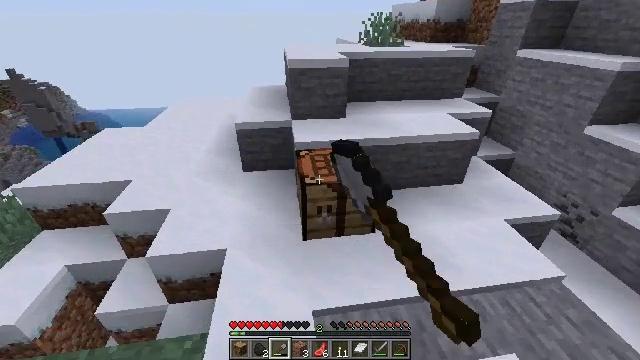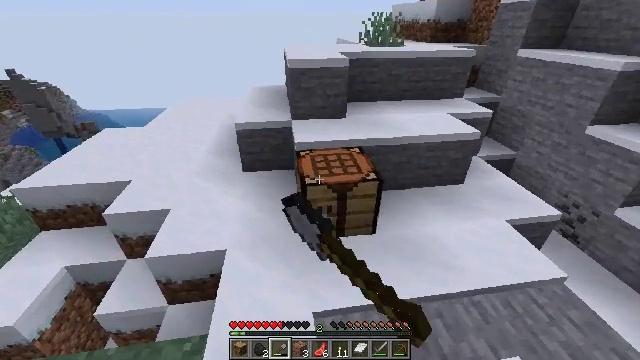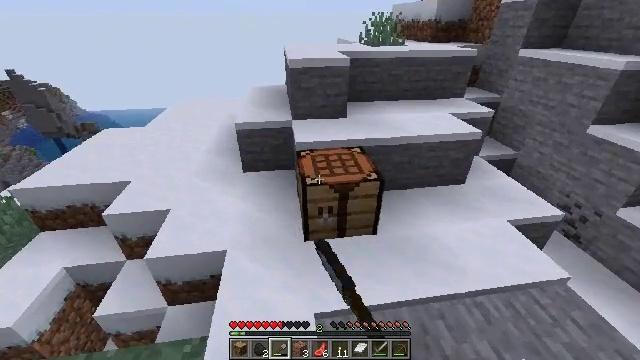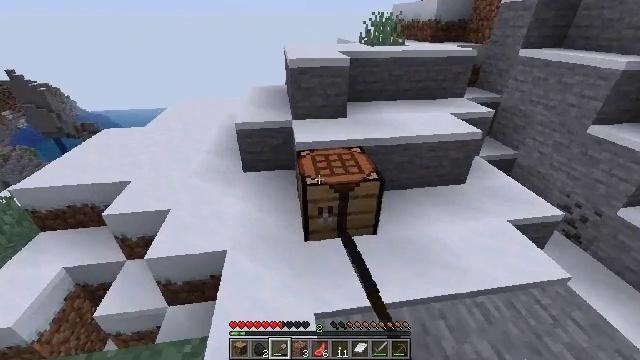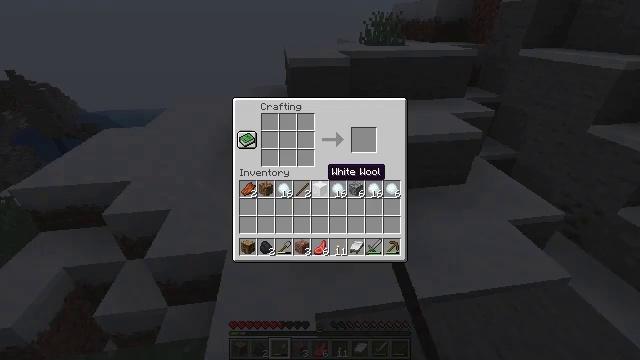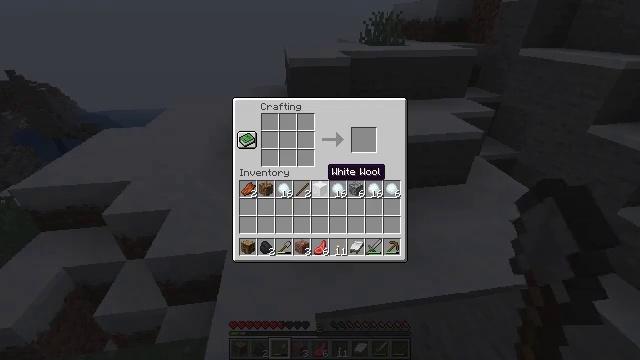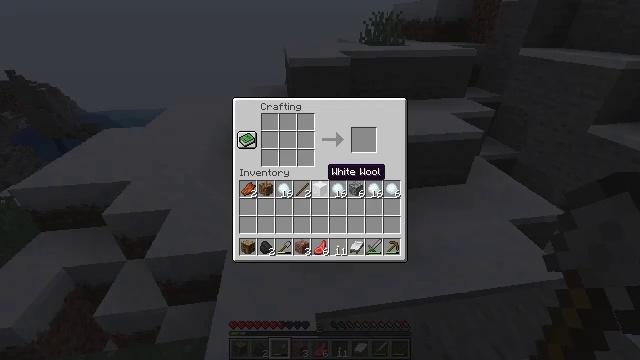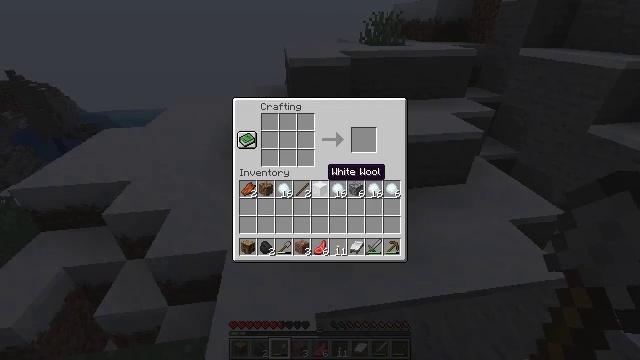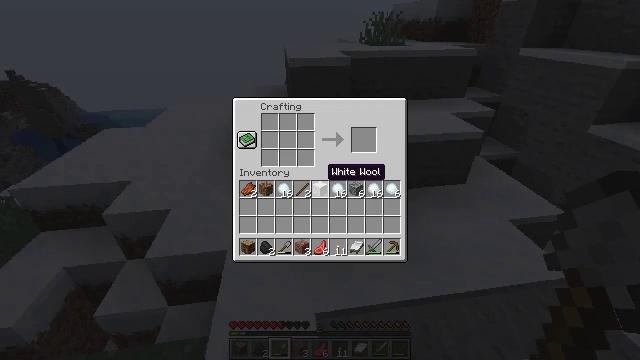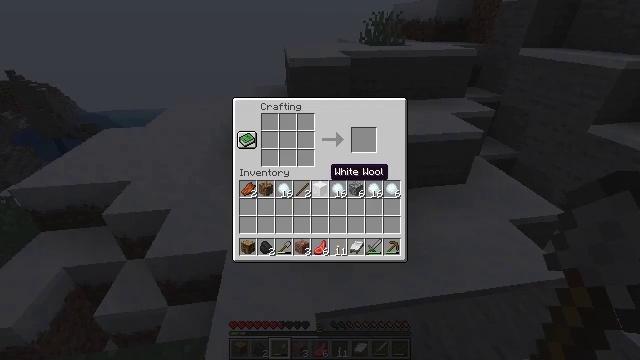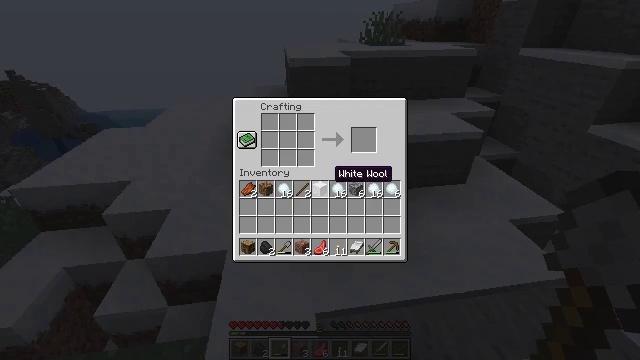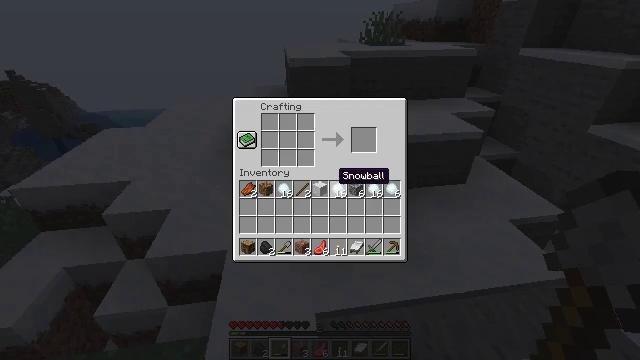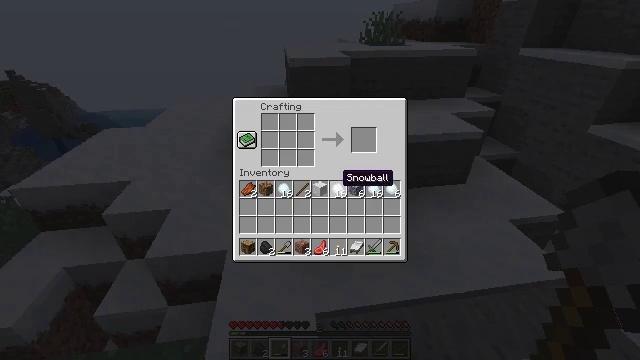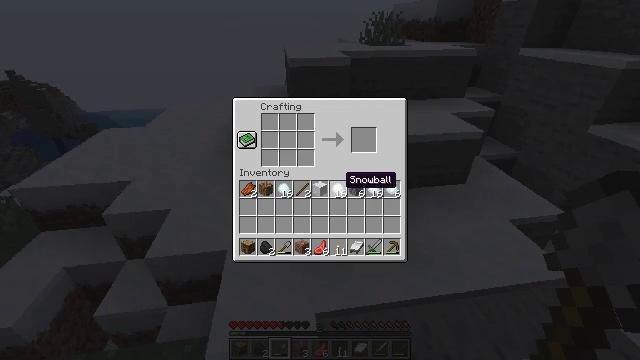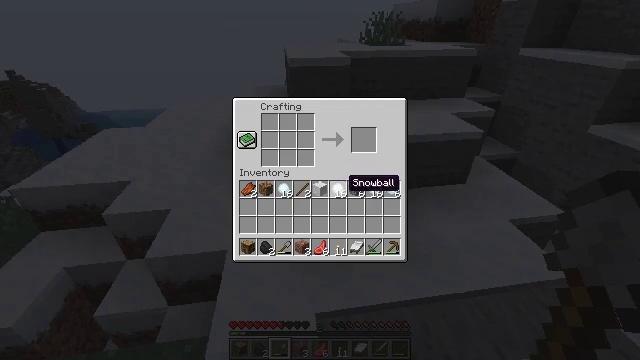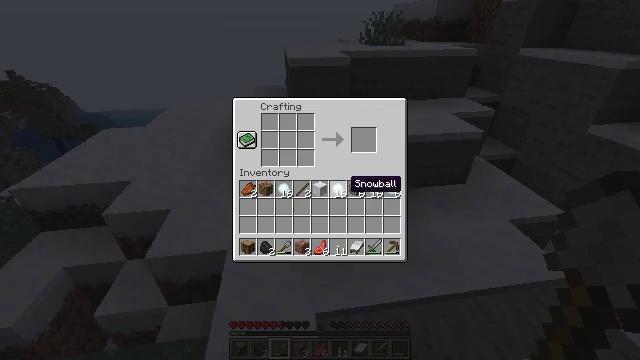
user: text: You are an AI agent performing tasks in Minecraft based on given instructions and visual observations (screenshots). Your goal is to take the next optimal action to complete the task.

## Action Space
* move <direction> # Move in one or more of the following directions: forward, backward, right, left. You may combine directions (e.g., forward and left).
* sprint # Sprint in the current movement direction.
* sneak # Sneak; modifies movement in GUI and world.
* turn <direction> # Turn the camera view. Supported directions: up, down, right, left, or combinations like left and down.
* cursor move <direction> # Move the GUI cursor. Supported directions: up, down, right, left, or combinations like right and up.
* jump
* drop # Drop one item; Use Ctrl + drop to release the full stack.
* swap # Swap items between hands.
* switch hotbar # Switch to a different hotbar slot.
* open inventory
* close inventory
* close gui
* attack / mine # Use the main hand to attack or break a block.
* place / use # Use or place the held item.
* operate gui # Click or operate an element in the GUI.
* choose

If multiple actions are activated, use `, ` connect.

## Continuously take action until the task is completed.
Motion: motion action
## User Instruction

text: Put snowballs in the crafting grid to get a snow block.
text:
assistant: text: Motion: use / place
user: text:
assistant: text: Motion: no_op
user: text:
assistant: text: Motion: no_op
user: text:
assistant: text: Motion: open gui
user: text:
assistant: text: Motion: no_op
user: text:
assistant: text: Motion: no_op
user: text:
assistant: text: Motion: no_op
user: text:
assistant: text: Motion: no_op
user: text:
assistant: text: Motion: no_op
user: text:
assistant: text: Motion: no_op
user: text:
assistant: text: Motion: no_op
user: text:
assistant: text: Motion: no_op
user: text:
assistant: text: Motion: no_op
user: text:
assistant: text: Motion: no_op
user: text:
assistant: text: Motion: no_op
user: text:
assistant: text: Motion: no_op
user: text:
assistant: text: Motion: no_op
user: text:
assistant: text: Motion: no_op
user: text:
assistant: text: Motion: no_op
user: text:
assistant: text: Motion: no_op
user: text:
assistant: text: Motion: no_op
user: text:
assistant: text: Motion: operate gui
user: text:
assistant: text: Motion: operate gui
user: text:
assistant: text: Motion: cursor move left and up
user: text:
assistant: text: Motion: cursor move left and up
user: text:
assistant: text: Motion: cursor move left and up
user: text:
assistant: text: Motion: cursor move left and up
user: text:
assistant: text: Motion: no_op
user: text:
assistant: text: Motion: no_op
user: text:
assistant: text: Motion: no_op